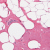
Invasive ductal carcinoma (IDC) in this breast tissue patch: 0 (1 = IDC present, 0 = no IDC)